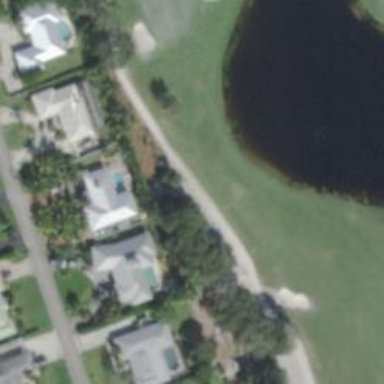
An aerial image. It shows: View of golf hole.